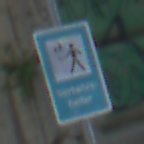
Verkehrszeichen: Verkehrshelfer
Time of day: Midday
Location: Outdoor (Urban)
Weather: Clear
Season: NotSpecified
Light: Natural